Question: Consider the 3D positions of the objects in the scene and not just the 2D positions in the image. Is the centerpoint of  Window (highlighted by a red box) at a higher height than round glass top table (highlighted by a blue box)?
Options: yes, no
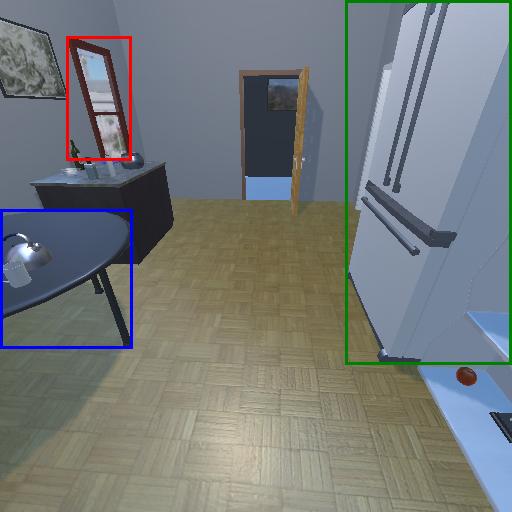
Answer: yes